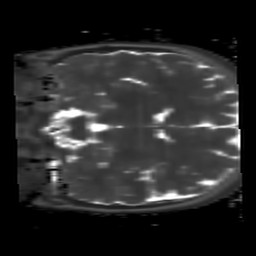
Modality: T2map
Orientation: coronal
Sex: female
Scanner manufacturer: siemens
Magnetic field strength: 3 T
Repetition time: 4 s